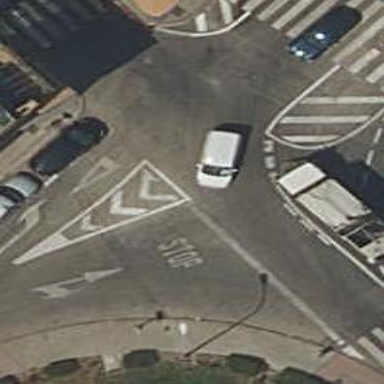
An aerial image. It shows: Stop road.